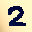
Label: 2